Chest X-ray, AP view. Patient: 29 years old, sex F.
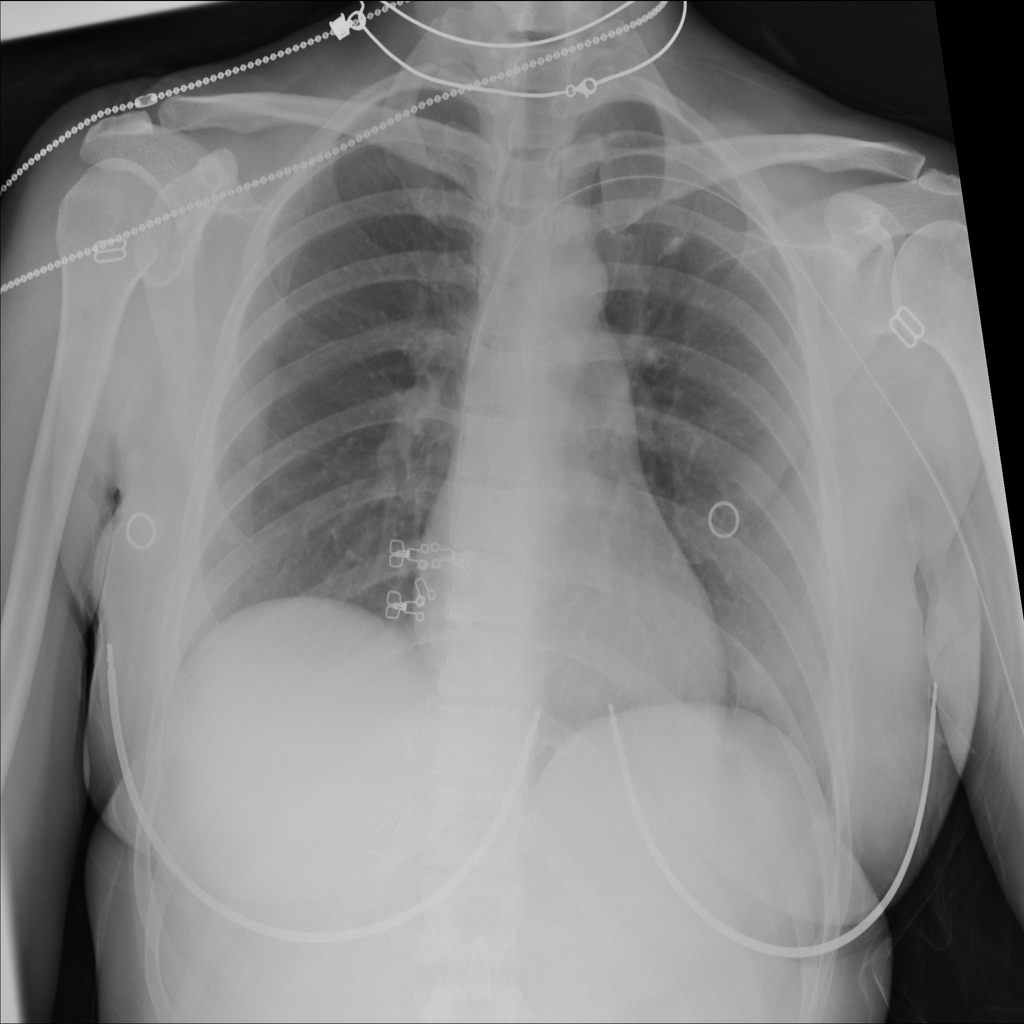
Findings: No Finding